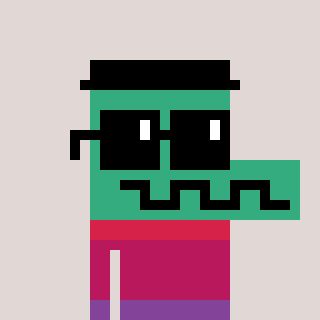
a pixel art character with square black sunglasses, a crocodile-shaped head and a teal-colored body on a warm background